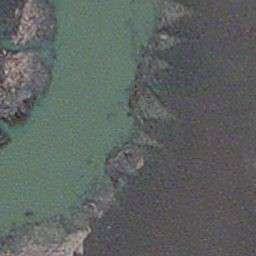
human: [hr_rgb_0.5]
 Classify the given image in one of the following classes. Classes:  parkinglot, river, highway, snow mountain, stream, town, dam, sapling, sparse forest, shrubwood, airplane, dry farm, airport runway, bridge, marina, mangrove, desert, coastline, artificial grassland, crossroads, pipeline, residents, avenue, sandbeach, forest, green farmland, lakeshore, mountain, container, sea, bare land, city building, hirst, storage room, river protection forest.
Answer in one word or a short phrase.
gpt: stream